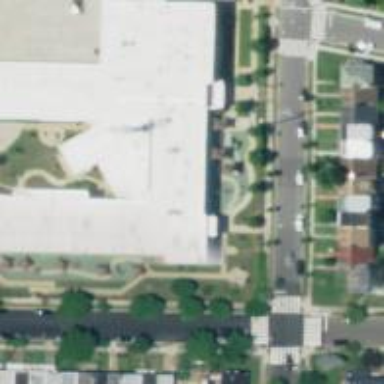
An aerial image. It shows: School.